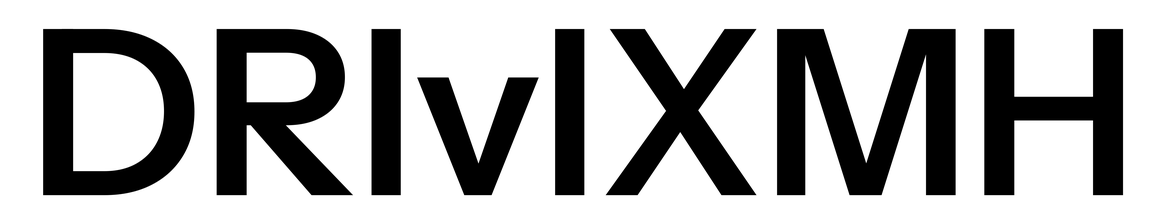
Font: InstrumentSans_SemiBold